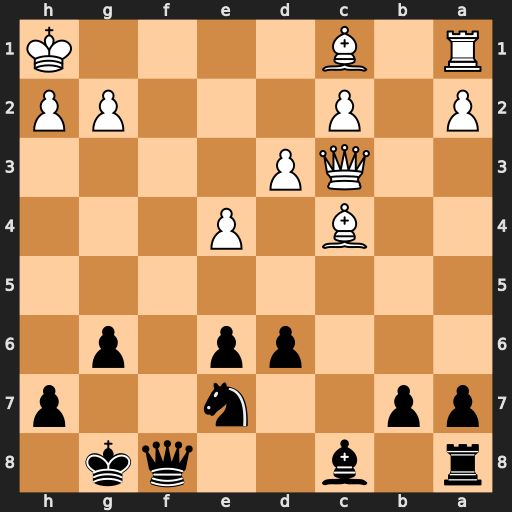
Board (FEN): r1b2qk1/pp2n2p/3pp1p1/8/2B1P3/2QP4/P1P3PP/R1B4K
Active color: b
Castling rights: -
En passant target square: -
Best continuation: Qf1#